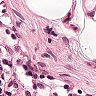
Metastatic tissue present: no